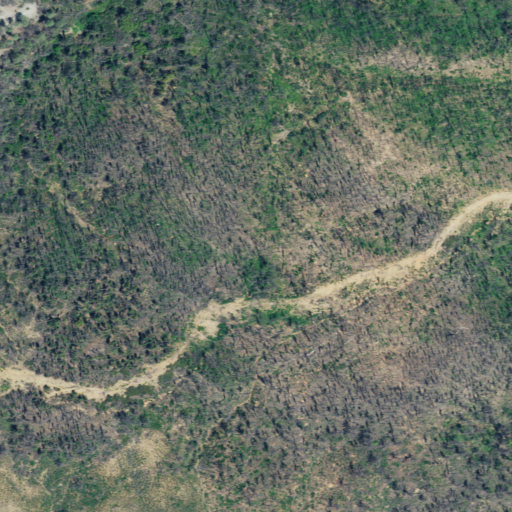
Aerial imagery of ridge(s) in California named Ladder Ridge containing shrub and grassland